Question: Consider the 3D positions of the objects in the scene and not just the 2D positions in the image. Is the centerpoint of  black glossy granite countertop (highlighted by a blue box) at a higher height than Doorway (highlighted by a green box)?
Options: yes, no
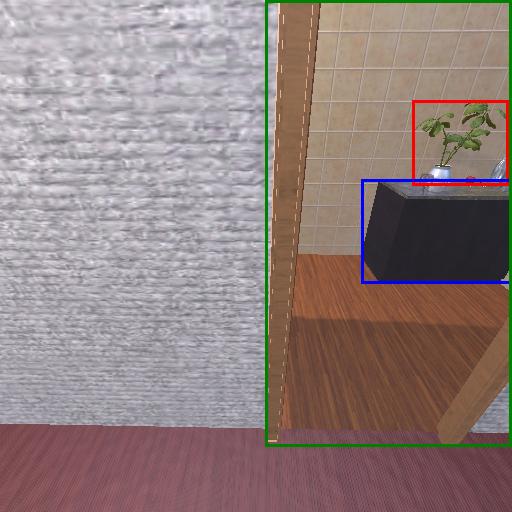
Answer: yes